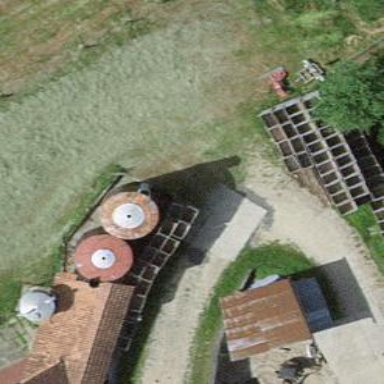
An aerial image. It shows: Silo.